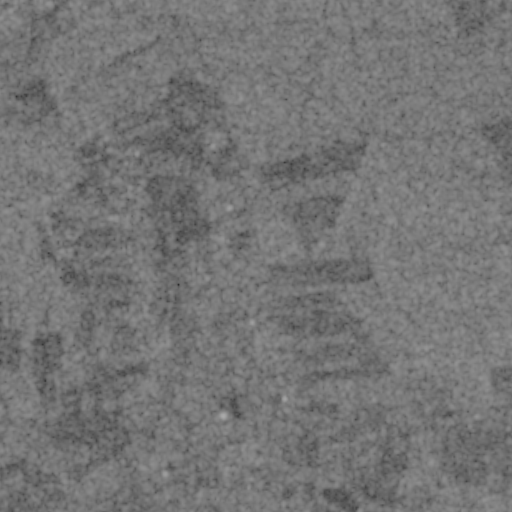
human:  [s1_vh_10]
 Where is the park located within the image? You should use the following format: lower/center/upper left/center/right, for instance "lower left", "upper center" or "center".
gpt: The park is located in the lower center of the image.
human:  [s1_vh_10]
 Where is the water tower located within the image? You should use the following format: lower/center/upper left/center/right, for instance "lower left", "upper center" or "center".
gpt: The water tower is located in the lower left of the image.
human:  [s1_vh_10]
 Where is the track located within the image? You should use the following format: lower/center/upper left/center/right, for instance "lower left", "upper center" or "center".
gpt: There is no track in the image.

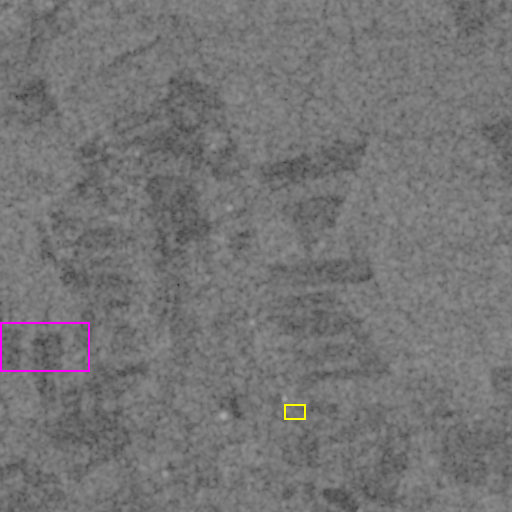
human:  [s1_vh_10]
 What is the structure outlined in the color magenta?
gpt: The structure outlined in magenta is a crop field.
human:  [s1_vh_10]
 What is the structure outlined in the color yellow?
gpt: The structure outlined in yellow is a park.
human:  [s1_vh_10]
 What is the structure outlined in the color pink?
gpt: There is no pink outline.